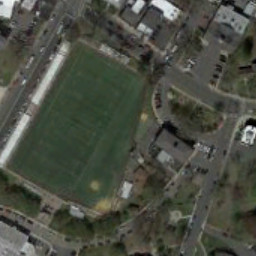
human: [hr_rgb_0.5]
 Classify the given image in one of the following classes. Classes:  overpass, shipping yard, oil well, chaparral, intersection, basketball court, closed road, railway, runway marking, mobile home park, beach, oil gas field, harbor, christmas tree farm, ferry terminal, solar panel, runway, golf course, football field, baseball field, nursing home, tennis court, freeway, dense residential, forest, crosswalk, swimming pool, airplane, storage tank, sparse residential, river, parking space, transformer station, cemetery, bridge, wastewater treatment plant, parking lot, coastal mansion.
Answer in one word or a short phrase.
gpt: football field